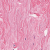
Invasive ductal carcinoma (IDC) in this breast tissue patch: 0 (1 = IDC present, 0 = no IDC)